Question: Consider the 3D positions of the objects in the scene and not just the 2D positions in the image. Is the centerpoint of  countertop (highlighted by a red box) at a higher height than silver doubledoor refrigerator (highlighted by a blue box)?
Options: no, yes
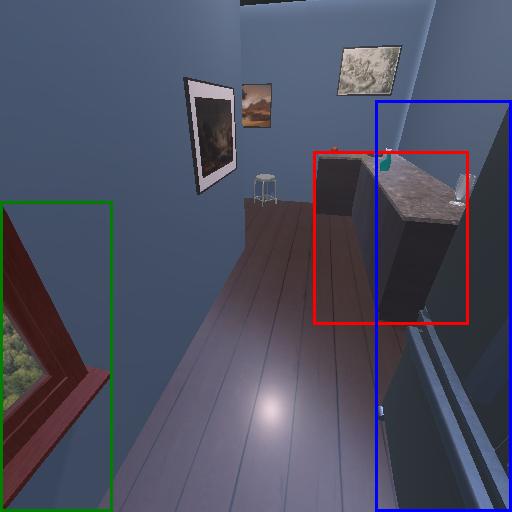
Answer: no